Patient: sex M, age 68
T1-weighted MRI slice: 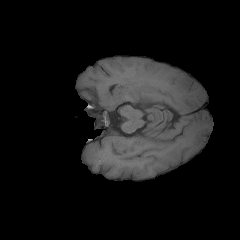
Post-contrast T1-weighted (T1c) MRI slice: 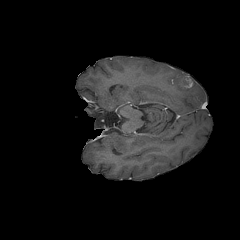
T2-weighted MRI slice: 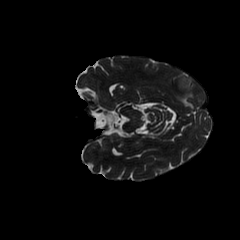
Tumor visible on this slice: yes
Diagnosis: Glioblastoma, IDH-wildtype
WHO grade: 4